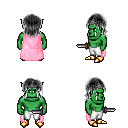
a pixel art fantasy rpg character, male body template, orc, green skin, pink cape, white pants, gray long bangs hairstyle, iron tiara, gold boots, dagger, four views (front, back, left, right), 2x2 character sprite sheet, small pixel art, hard edges, no anti-aliasing